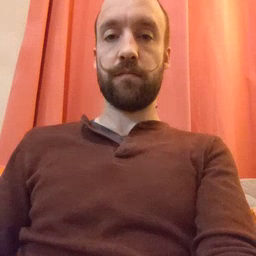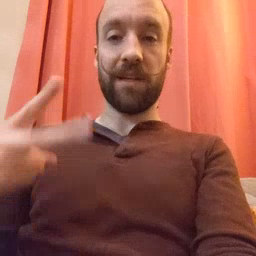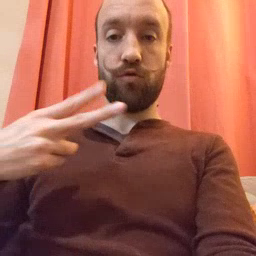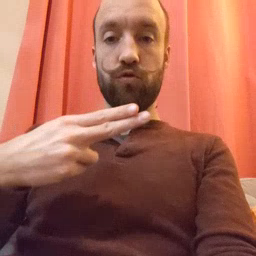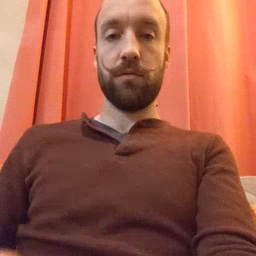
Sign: scissors